Field crop: maize
Growth stage: 1
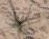
Species: salsola